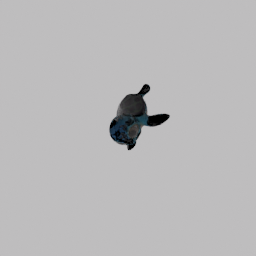
Label: animals